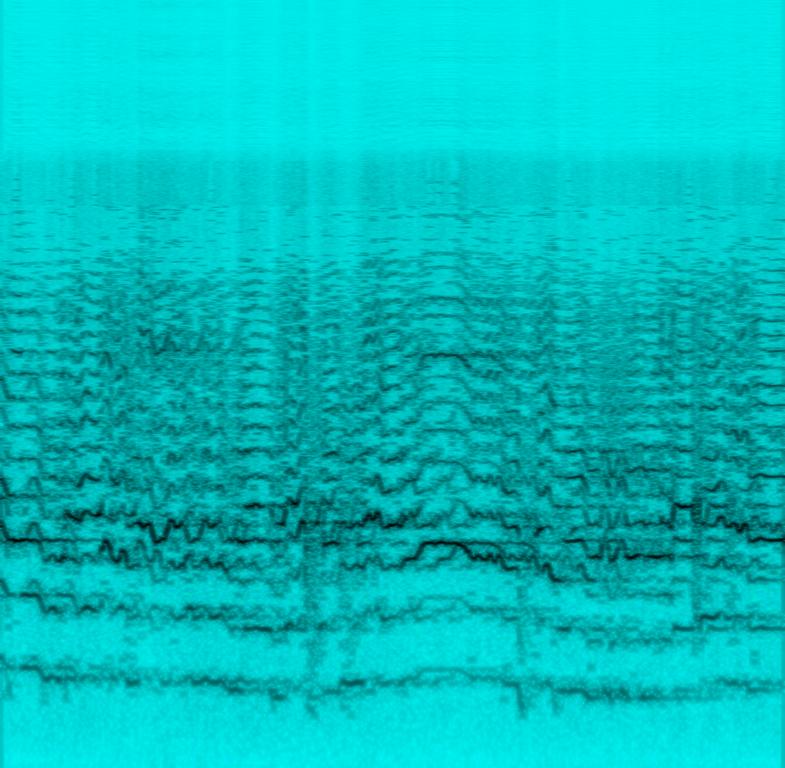
The low quality recording features a distorted, processed male vocal with delay effect on. The recording is very noisy and in mono.